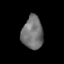
Tissue: skin
Cell type: Epithelial cells
Senescence score: 0.8353
Nuclear area (px): 677
Mean DAPI intensity: 115.678